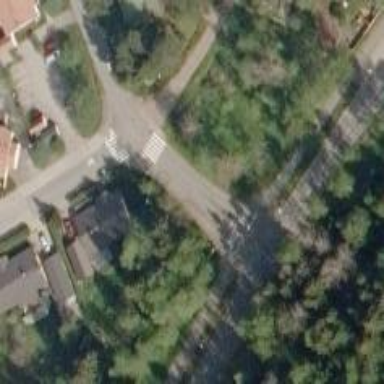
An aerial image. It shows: Road with "give way" sign.